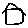
Label: house